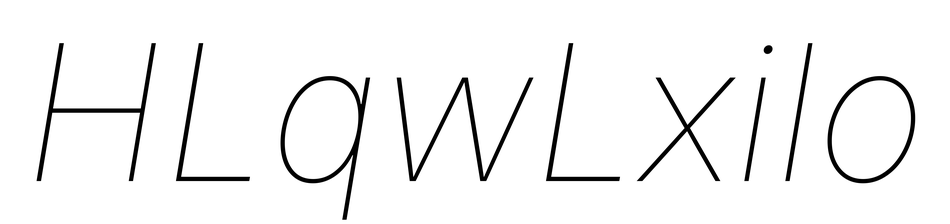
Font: Inter-Italic_Thin_Italic